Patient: sex M, age 76
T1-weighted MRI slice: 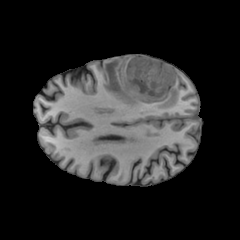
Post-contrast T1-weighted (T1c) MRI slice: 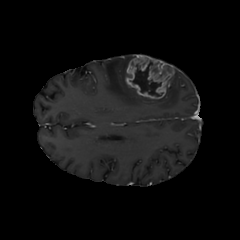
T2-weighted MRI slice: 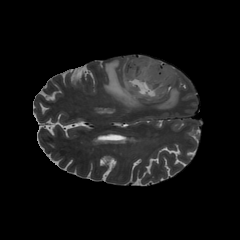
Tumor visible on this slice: yes
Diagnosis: Glioblastoma, IDH-wildtype
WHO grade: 4